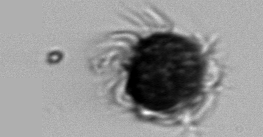
Label: Mesodinium